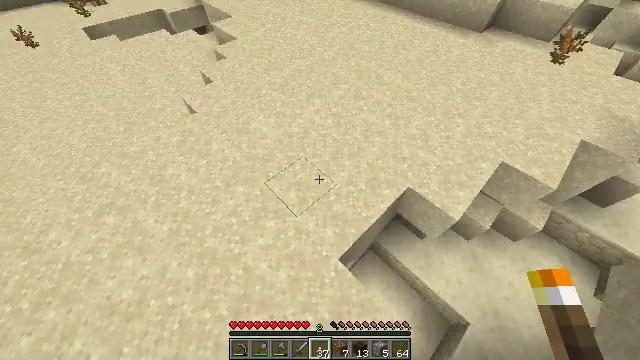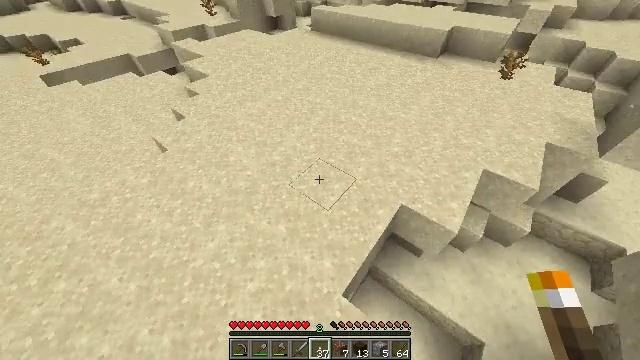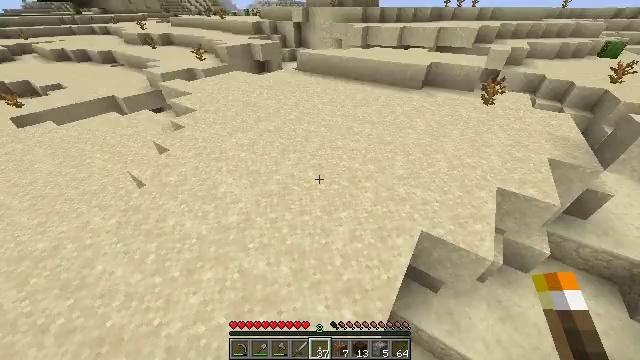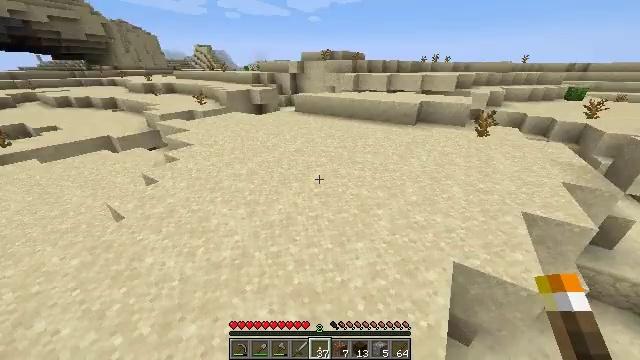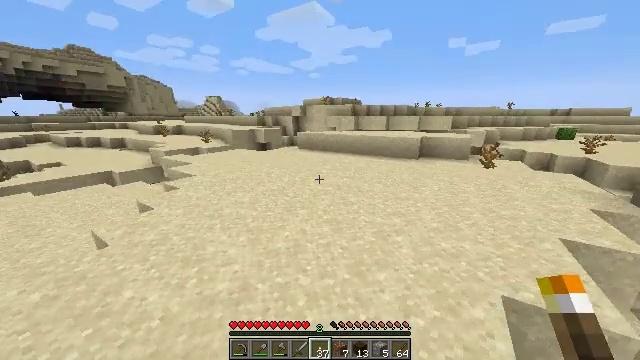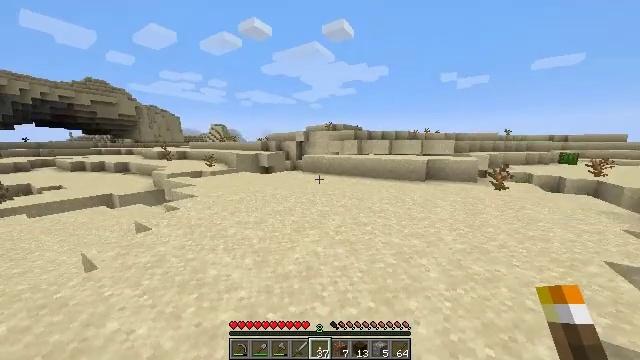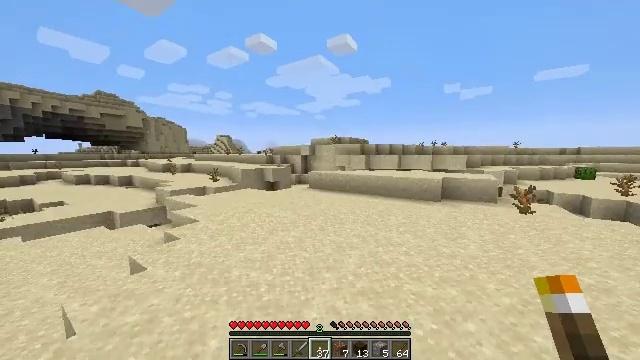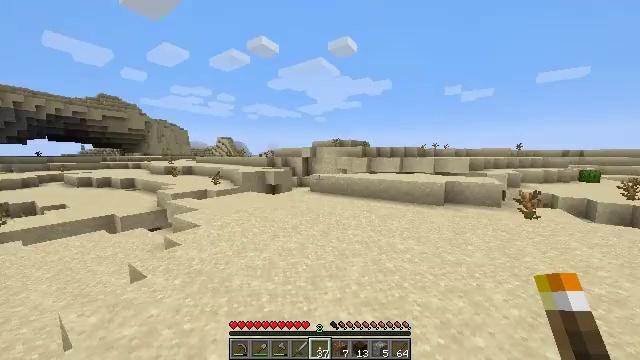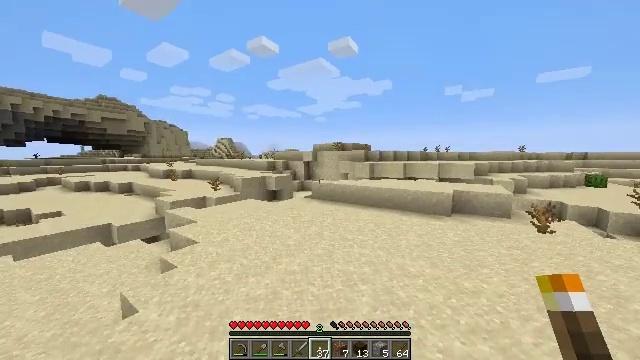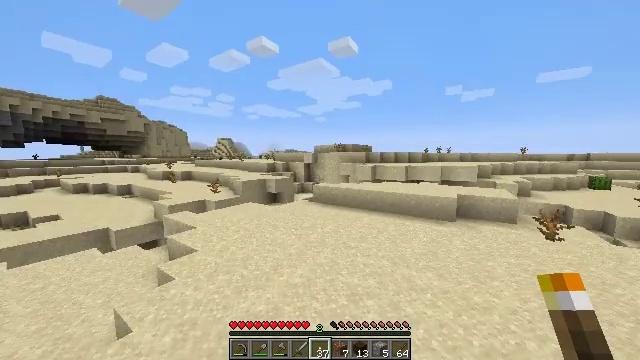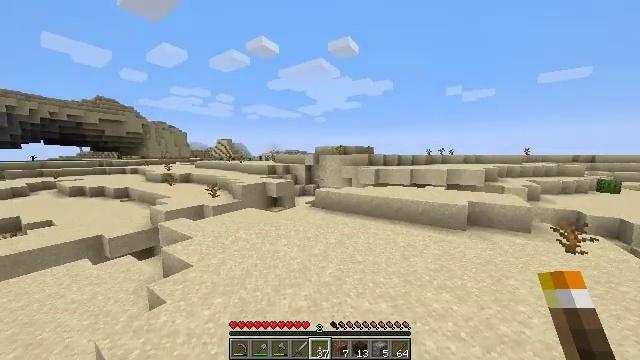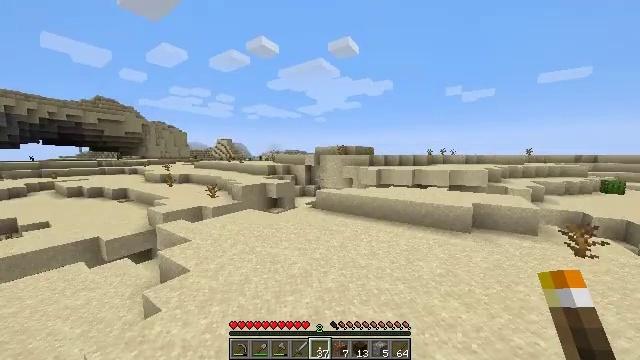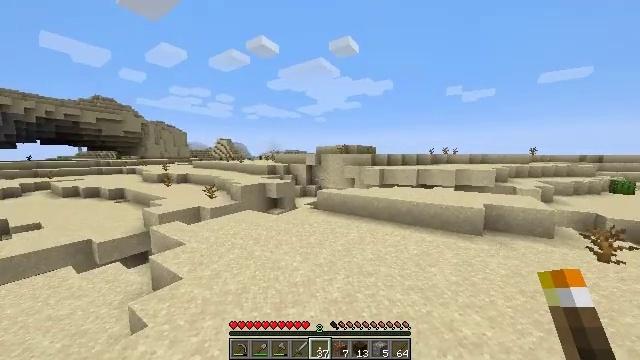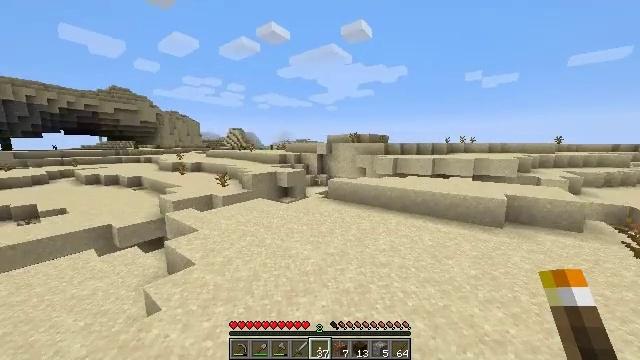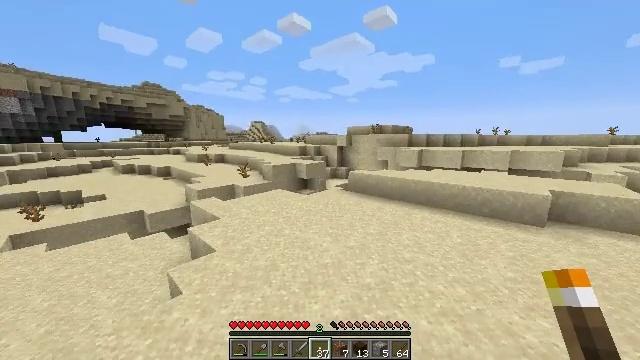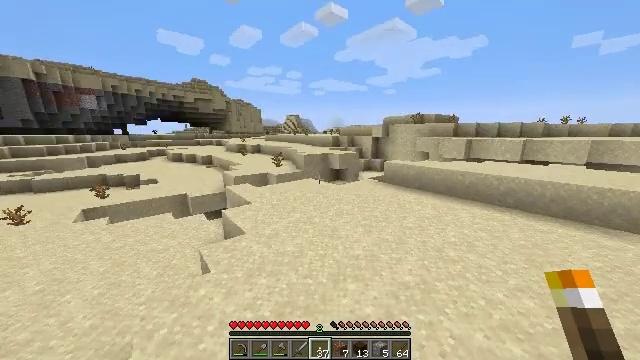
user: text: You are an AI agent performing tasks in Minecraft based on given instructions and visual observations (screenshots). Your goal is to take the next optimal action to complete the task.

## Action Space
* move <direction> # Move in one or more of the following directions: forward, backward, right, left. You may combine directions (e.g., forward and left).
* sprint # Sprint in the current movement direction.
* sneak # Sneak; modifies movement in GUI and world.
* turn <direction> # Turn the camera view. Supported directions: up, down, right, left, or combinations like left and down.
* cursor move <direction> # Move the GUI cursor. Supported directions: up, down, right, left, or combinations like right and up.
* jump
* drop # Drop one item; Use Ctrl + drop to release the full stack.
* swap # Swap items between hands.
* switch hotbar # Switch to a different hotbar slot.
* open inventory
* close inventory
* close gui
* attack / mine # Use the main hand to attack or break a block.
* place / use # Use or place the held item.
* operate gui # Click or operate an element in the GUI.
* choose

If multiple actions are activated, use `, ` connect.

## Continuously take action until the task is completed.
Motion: motion action
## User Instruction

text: Gather hay blocks from the farm.
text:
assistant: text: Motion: move forward and move left, sprint, turn right and up, jump
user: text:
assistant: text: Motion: move forward and move left, sprint, turn right and up, jump
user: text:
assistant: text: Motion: move forward and move left, sprint, turn right and up, jump
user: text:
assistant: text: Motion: move forward and move left, sprint, turn up, jump
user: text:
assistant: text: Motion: move forward, sprint, turn up, jump
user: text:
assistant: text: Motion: move forward, sprint, turn up, jump
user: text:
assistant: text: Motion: move forward, sprint, jump
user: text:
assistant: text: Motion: move forward, sprint, jump
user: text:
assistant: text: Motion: move forward, sprint, jump
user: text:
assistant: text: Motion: move forward, sprint, jump
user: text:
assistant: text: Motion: move forward, sprint, jump
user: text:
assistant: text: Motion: move forward, sprint, jump
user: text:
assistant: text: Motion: move forward, sprint, turn left and down, jump
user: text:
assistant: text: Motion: move forward, sprint, turn left and down, jump
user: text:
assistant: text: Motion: move forward, sprint, turn left and down, jump
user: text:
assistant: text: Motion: move forward, sprint, turn left and down, jump
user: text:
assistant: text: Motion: move forward, sprint, turn left and down, jump
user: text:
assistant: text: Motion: move forward, sprint, turn left and down, jump
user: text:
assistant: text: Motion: move forward, sprint, turn left and down, jump
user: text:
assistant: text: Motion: move forward, sprint, jump
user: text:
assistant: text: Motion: move forward, sprint, jump
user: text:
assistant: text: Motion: move forward, sprint, jump
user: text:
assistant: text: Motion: move forward, sprint, jump
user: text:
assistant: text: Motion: move forward, sprint, turn right, jump
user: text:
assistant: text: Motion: move forward, sprint, turn down, jump
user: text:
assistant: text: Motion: move forward, sprint, turn down
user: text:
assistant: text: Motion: move forward, sprint, turn down
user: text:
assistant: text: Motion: move forward and move left, sprint, turn left and down
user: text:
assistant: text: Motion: move forward and move left, sprint, turn left and down
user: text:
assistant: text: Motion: move forward and move left, sprint, turn left and down